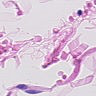
Metastatic tissue present: no